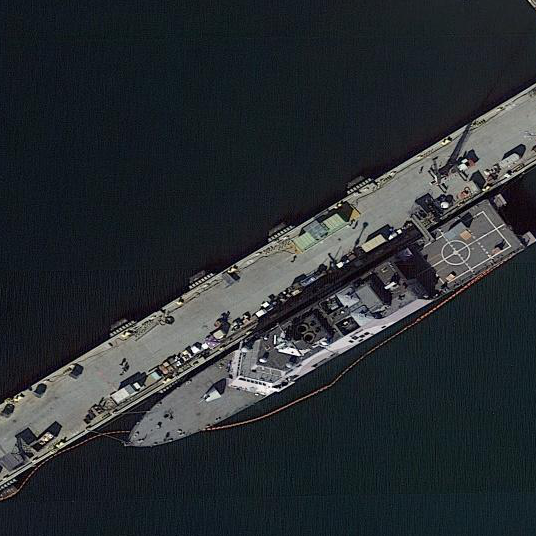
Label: Freedom-class_combat_ship